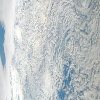
Label: cloud